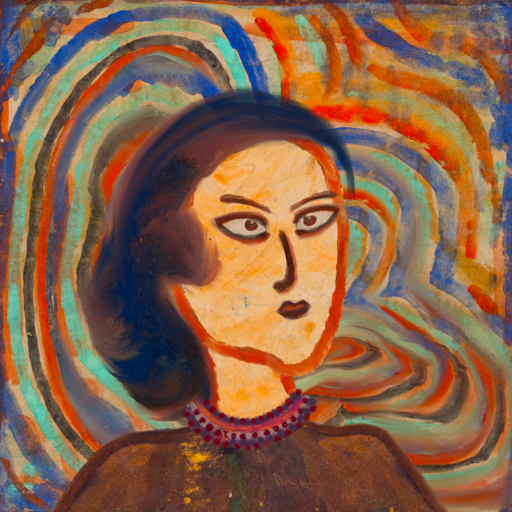
Background: Sisters, Head And Neck Side: Experience, Face Side: Roy_Bahadur, Bust: Comrade, Hair Side: Mother_And_Son_Son, Head Accessory: Blank, Second Necklace: Blank, Necklace: Roy_Bahadur, Baby: Blank